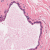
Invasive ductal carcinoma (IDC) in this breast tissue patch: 0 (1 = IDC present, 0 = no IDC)